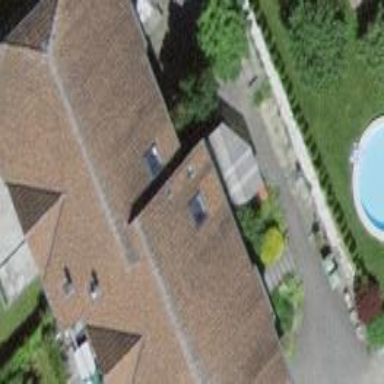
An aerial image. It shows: Terrace-style building with gabled roof.